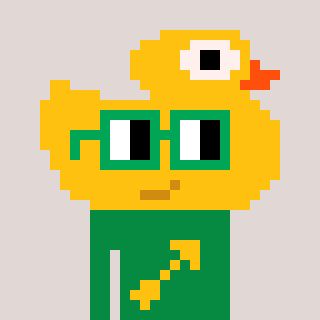
a pixel art character with square green glasses, a ducky-shaped head and a green-colored body on a warm background